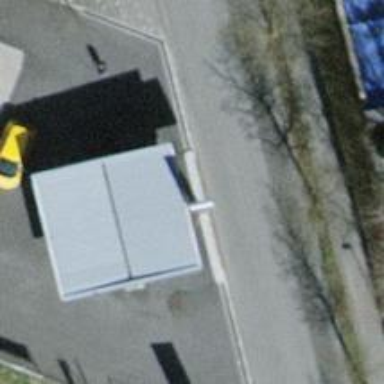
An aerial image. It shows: Flat roof building.